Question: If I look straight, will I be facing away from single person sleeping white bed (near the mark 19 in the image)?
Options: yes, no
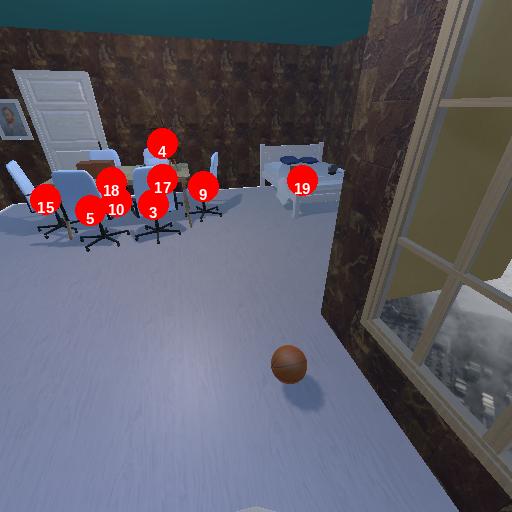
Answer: yes